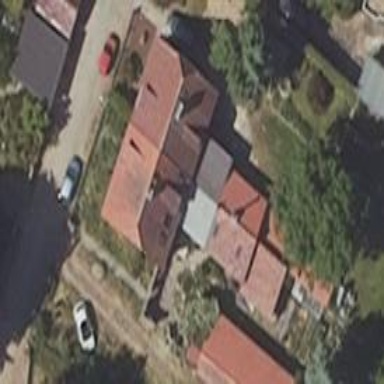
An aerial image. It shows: Semi-detached house.